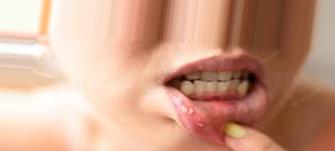
Condition: Mouth Ulcer